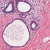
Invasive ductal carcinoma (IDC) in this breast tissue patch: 0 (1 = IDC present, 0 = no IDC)